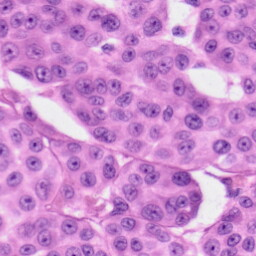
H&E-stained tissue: Skin